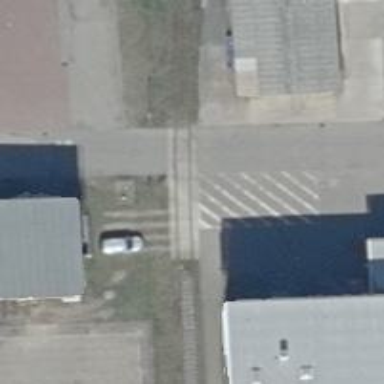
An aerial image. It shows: Crossing for the railway.